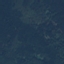
Land use / land cover: Forest